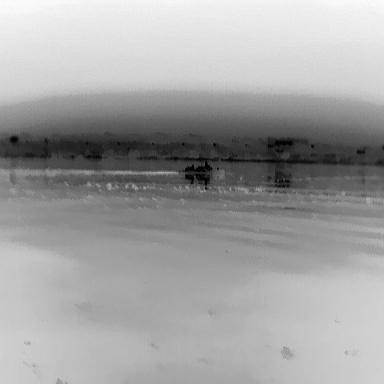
There is a warship in the infrared image.